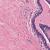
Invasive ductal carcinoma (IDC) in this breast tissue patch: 0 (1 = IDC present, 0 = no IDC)